一年级 · 组合几何学

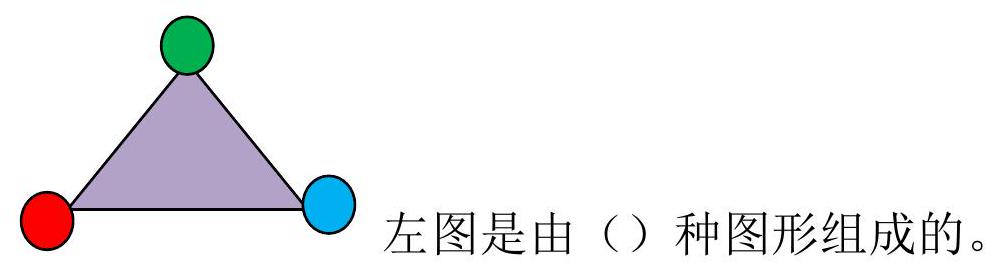
A、 1
B、2
C、3

答案: B
解析: 解B; 图形是由三个圆形和一个三角形组成的, 所以是 2 种图形。